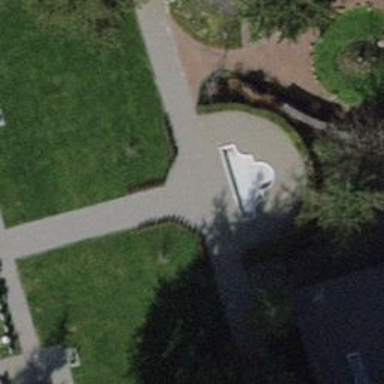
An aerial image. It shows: Fountain.